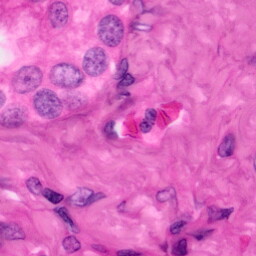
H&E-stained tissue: Pancreatic